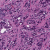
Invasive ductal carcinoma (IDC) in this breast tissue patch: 1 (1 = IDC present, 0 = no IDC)